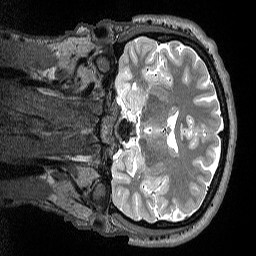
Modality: T2w
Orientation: coronal
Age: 26
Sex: male
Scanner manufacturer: siemens
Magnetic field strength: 3 T
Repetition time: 3.2 s
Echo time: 0.564 s